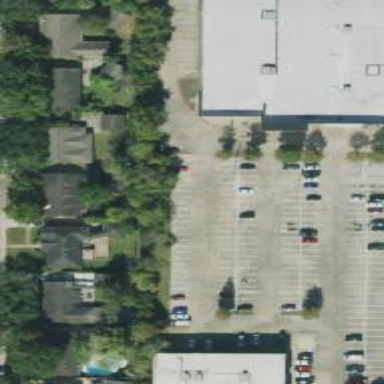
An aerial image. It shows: Parking space.